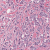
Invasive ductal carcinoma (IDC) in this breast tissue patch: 1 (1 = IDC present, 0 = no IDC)